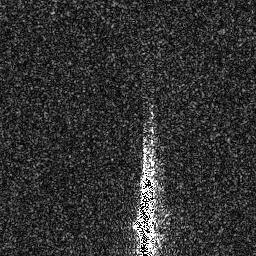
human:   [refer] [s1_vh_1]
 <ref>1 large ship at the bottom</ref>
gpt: <box>[[50, 65, 60, 99, 0]]</box>